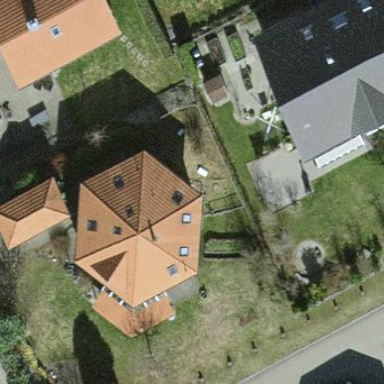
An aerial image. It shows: Detached building with pyramidal roof shape.